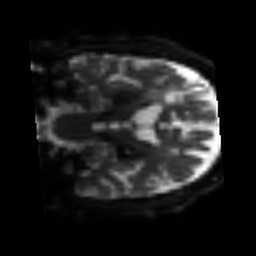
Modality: sbref
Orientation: coronal
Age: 53
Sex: male
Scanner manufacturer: siemens
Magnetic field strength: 3 T
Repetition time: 3.2 s
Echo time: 0.081 s